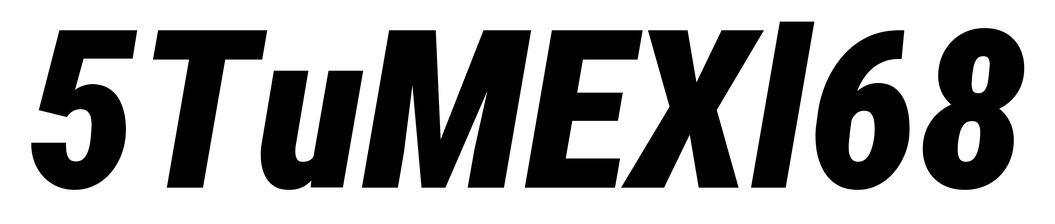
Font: Roboto-Italic_Condensed_Black_Italic